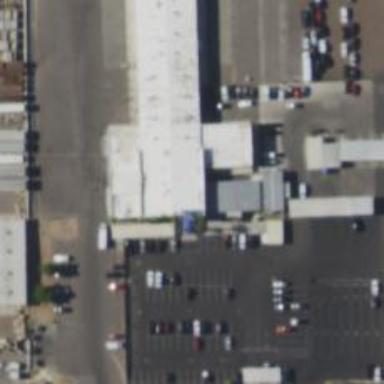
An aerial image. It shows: Car rental facility.